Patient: sex M, age 17
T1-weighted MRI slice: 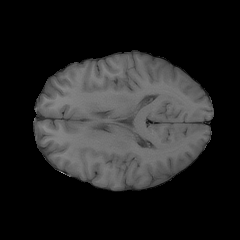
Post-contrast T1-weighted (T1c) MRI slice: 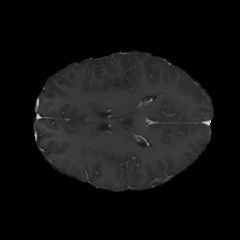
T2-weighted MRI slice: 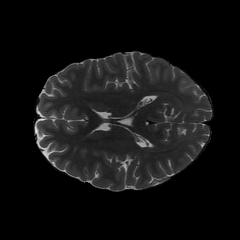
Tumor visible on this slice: no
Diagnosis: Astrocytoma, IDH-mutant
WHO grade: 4